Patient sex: M
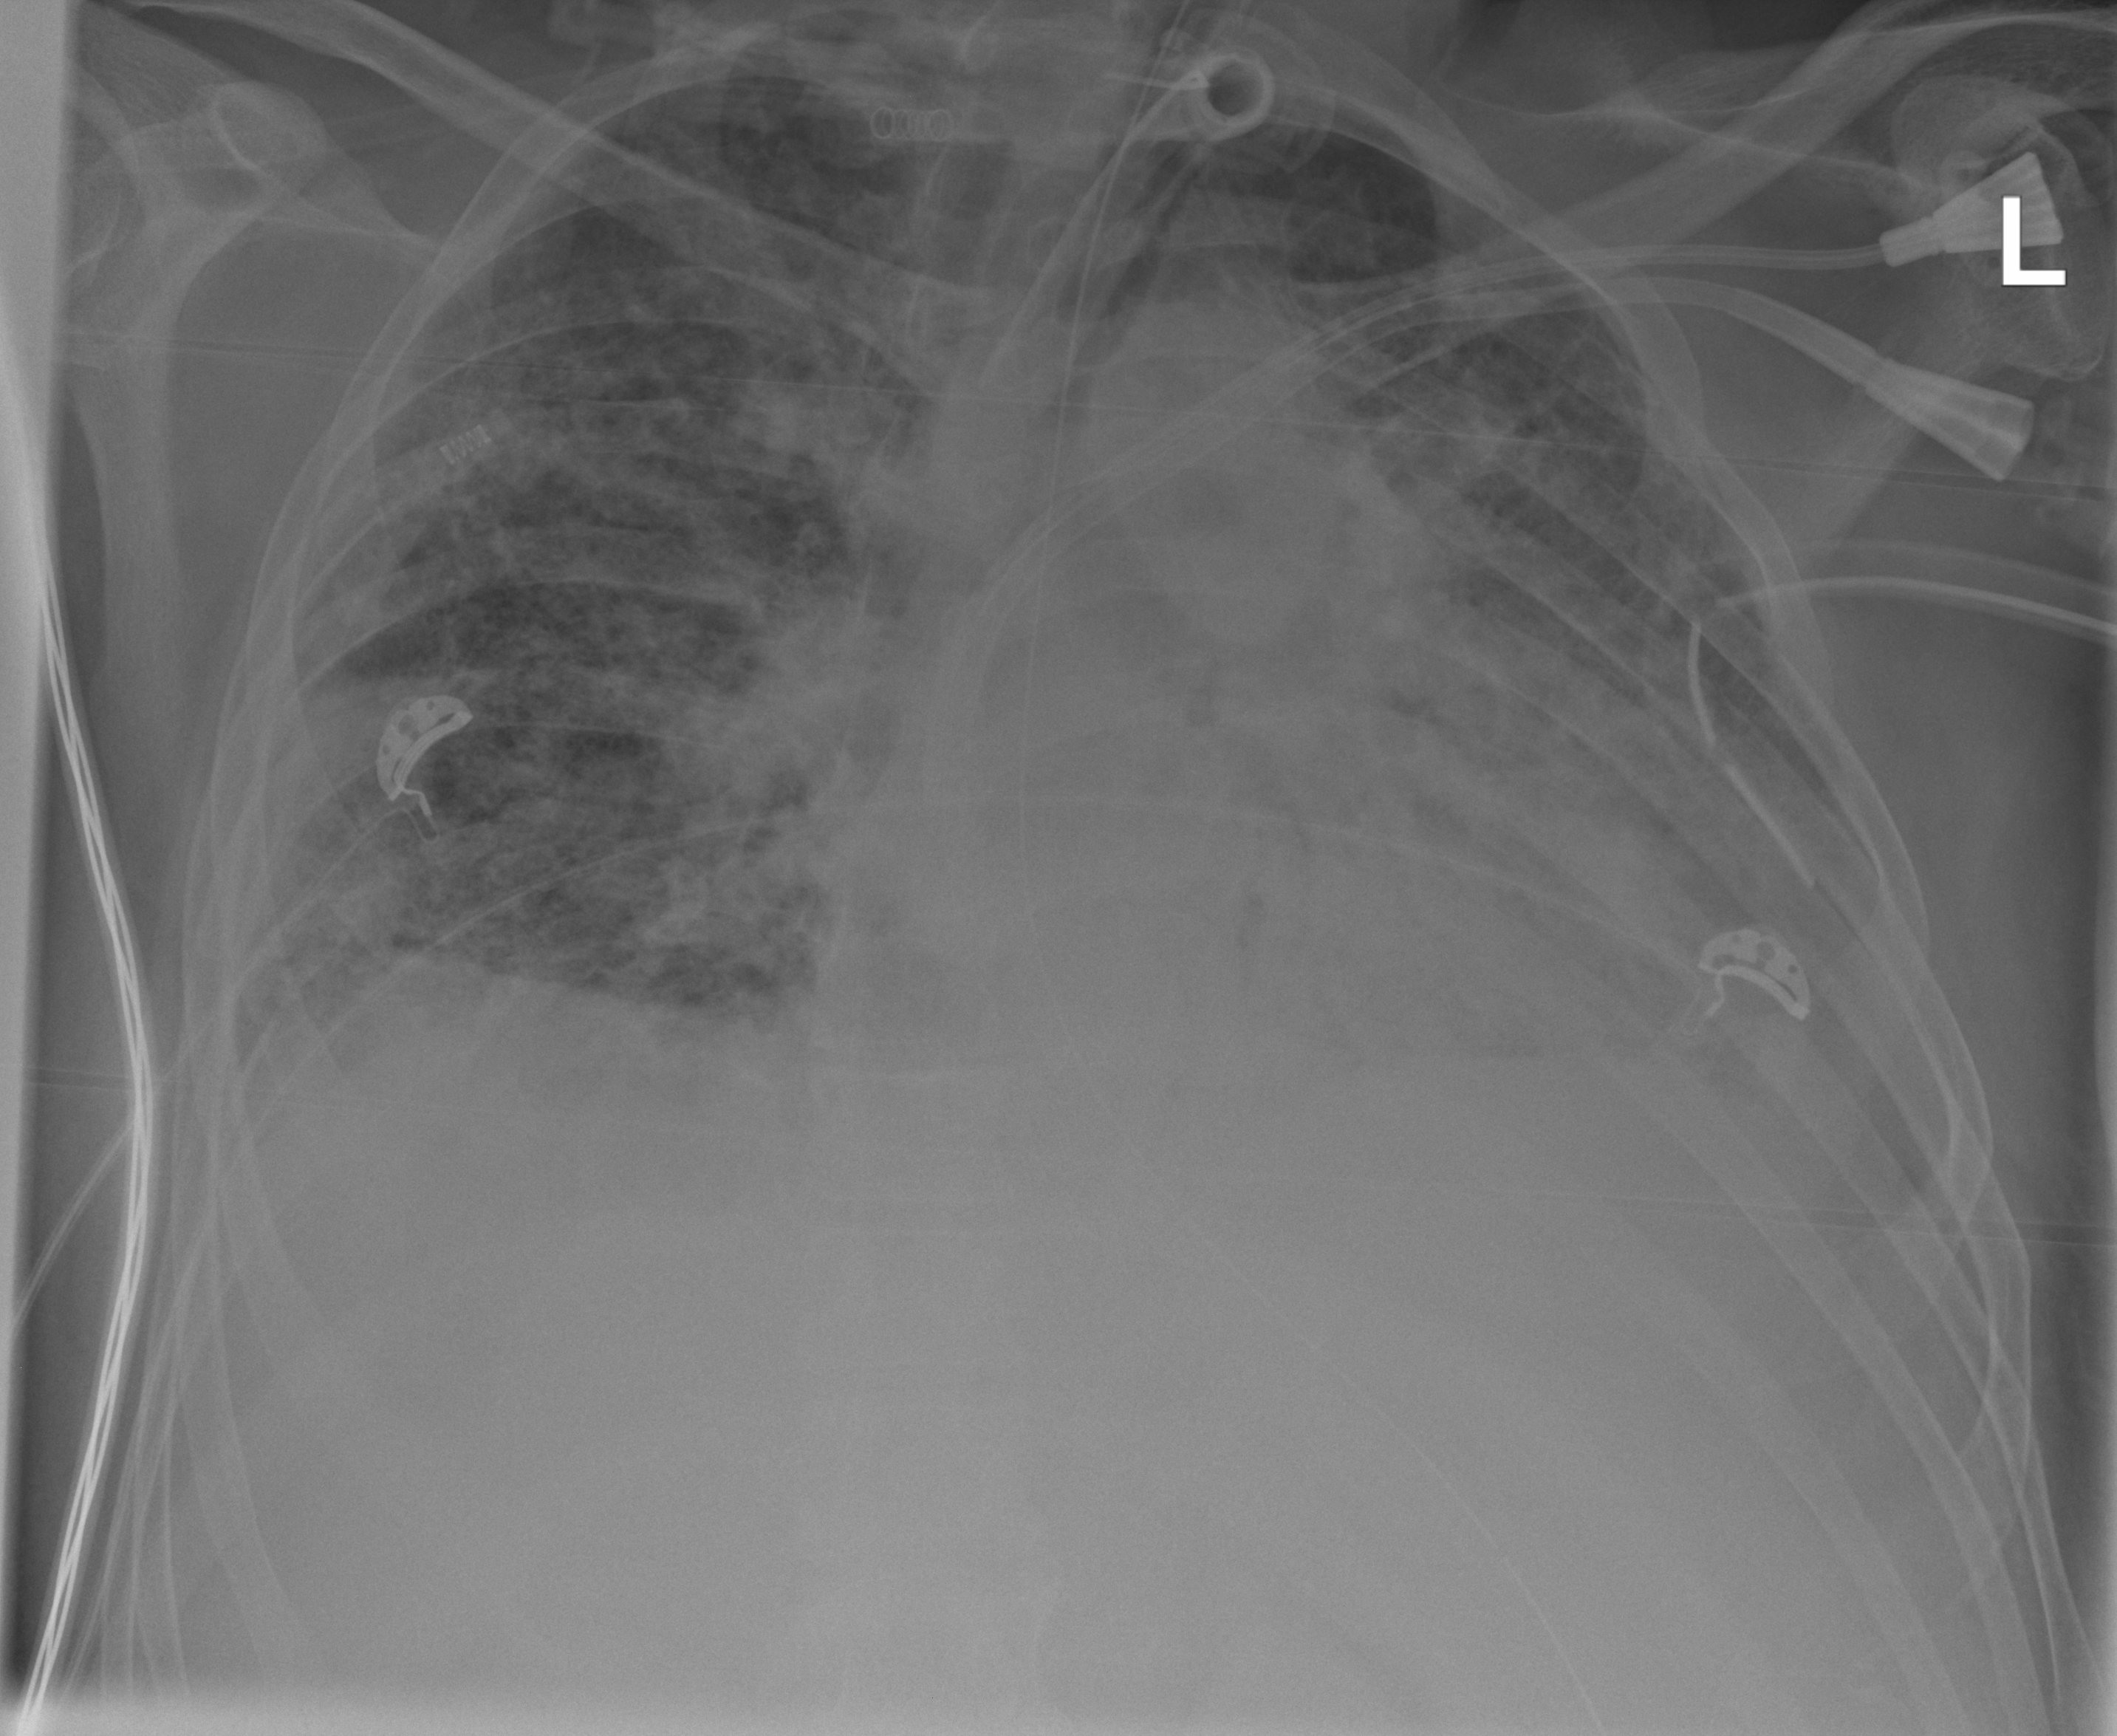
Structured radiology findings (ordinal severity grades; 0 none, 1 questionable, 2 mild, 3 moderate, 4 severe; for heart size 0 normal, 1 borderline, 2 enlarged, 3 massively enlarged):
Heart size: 1
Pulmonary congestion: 1
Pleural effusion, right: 0
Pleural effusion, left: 0
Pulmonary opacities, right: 3
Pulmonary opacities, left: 2
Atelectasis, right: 3
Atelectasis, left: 2